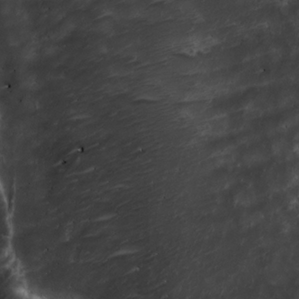
Label: non_frost